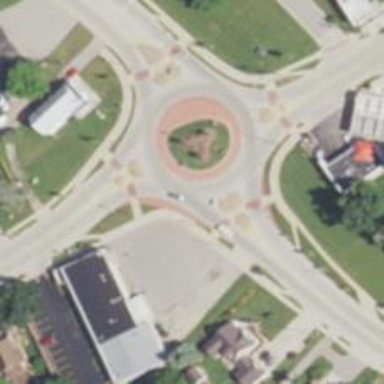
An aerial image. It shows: Secondary road leading to roundabout.